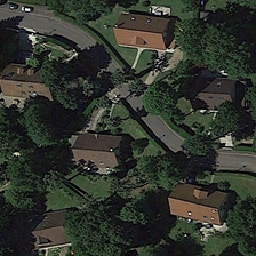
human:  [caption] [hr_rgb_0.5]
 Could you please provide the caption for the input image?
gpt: The road is lined with grey roofs.

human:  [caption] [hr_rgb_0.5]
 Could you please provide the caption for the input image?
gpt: There is a white car on the side of the road.

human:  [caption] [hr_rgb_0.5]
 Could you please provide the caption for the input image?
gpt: A white car is parked next to the road.

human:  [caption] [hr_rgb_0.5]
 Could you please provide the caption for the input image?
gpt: There was a grey roof on both sides of the road.

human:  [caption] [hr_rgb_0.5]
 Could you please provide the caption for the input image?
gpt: There's a white car parked near the street.